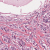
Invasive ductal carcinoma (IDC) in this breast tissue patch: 1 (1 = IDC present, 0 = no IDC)